Field crop: maize
Growth stage: 2
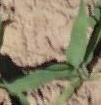
Species: maize